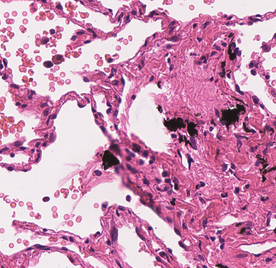
Tumor epithelial tissue: no
Tumor-associated stroma tissue: no
Normal tissue: yes